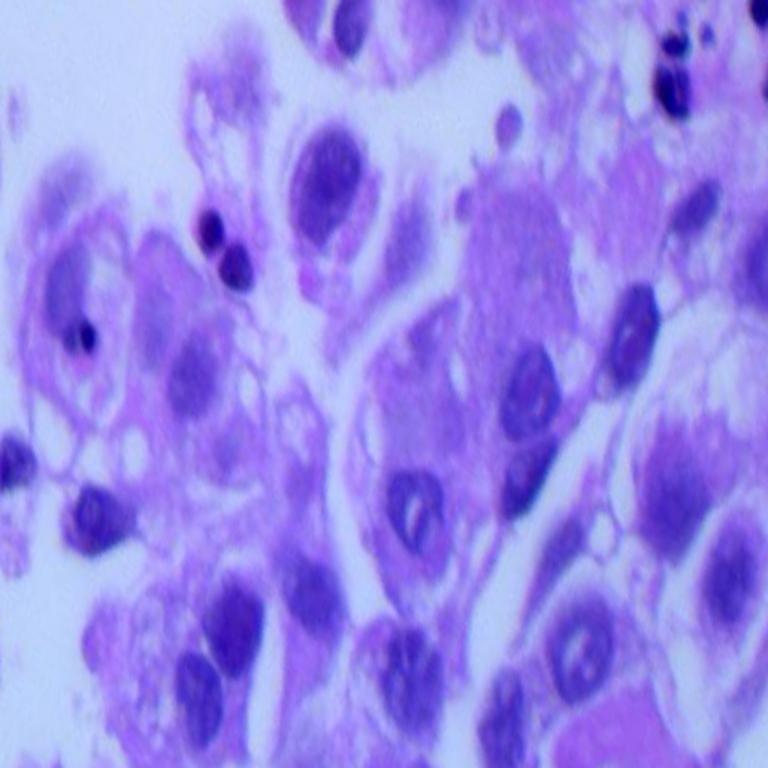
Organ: lung
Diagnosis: adenocarcinomas